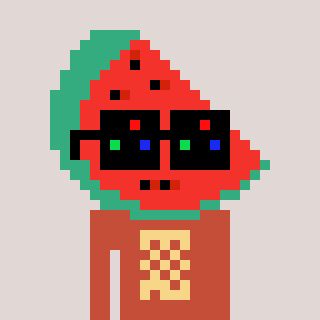
a pixel art character with square black sunglasses, a watermelon-shaped head and a rust-colored body on a warm background